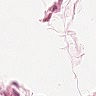
Metastatic tissue present: no